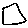
Label: square